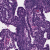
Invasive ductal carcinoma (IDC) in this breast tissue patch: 1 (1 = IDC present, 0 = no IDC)